Interaction volume radius: 10 \u00c5
Interaction volume height: 10 \u00c5
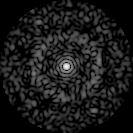
Disorder parameter: 0.8321